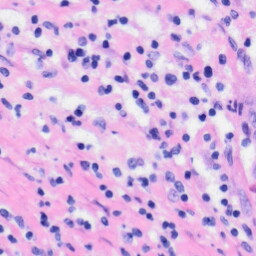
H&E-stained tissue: Liver